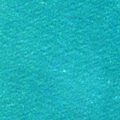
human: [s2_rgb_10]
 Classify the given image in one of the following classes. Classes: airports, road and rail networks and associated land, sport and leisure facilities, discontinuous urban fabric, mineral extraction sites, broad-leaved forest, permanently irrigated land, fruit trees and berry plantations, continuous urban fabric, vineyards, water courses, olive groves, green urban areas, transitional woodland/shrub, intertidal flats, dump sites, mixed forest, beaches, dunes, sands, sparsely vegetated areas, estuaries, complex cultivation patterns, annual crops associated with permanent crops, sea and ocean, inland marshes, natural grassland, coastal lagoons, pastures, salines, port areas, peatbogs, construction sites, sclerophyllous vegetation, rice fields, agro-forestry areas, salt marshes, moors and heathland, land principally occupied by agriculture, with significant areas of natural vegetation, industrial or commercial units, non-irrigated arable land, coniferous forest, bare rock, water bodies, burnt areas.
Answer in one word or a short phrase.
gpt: sea and ocean